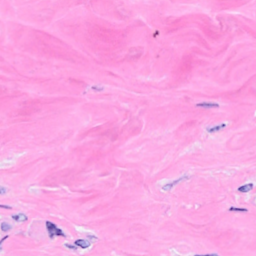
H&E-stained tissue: Breast